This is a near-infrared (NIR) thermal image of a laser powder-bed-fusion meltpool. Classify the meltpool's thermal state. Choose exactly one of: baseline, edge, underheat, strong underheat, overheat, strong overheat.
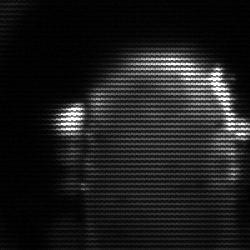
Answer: baseline